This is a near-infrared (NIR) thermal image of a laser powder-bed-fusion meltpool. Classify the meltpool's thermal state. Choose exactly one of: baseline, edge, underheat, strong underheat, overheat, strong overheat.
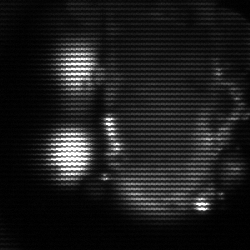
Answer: strong underheat